Question: I'd like to do something like SO does with profile pictures of new users. It seems to create a unique image based on a value.
How can I repeatedly create the same unique image from a GUID?
I'm open to doing this on the server, but would prefer a client side solution to create it on the fly.
Something like these:

How can I repeatedly create the same unique "nice looking" image from a GUID?
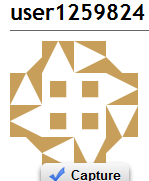
Answer: What you are looking for is called an <URL>.
I think this post might either give you want you want or give you some sample code to look at in order to generate your own images.
<URL>